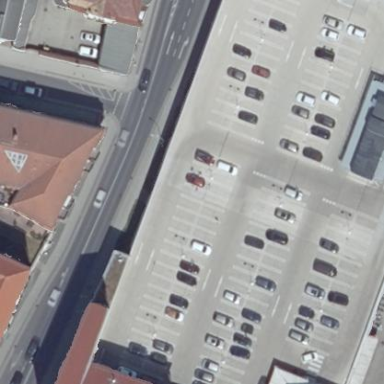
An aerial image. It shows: Rooftop parking area with asphalt surface.